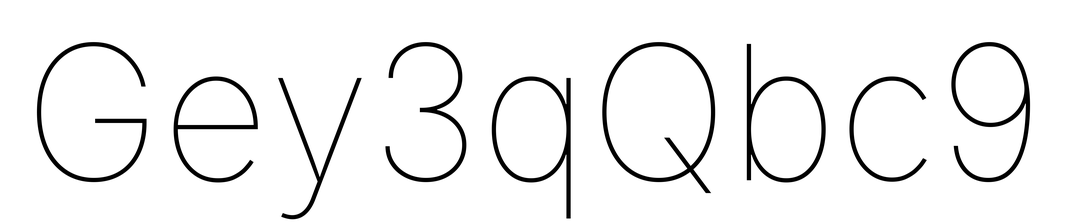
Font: Inter_Thin